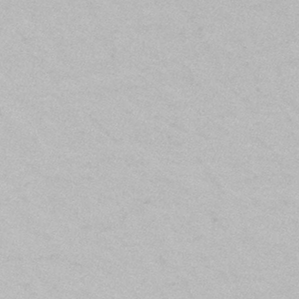
Label: frost